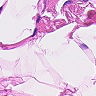
Metastatic tissue present: no